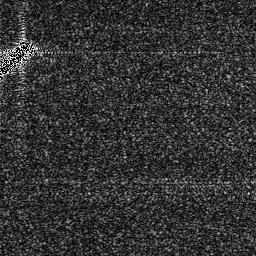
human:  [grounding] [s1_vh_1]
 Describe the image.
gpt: In the satellite image, there is  <ref>1 medium ship </ref> <box>[[0, 15, 12, 34, 0]]</box> located at top left.